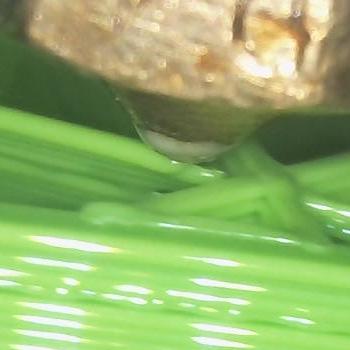
Flow rate: 133%